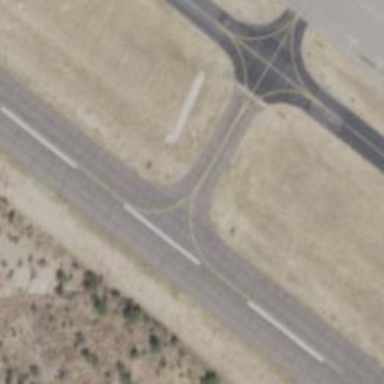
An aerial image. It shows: View of taxiway at the airport.